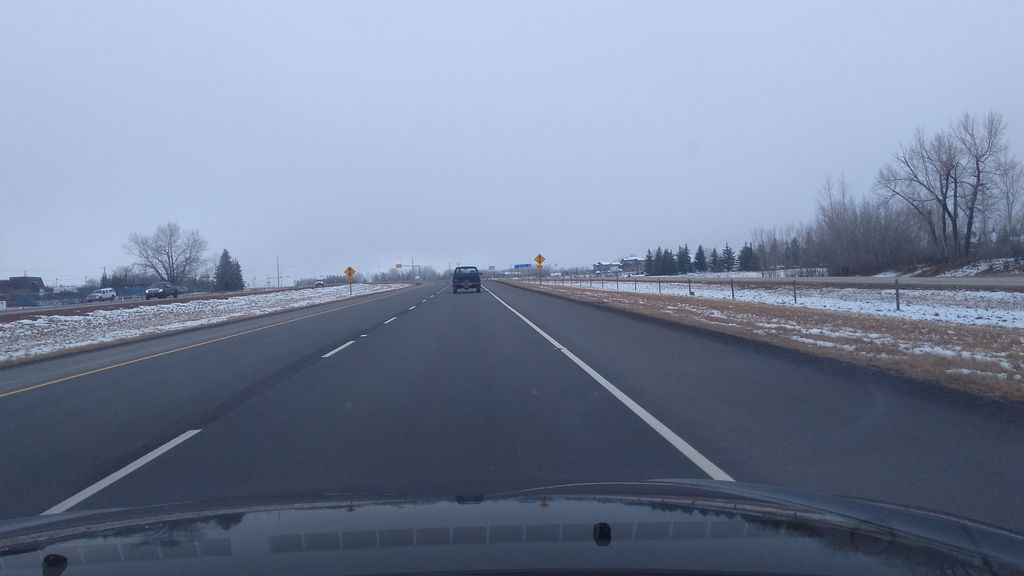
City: calgary